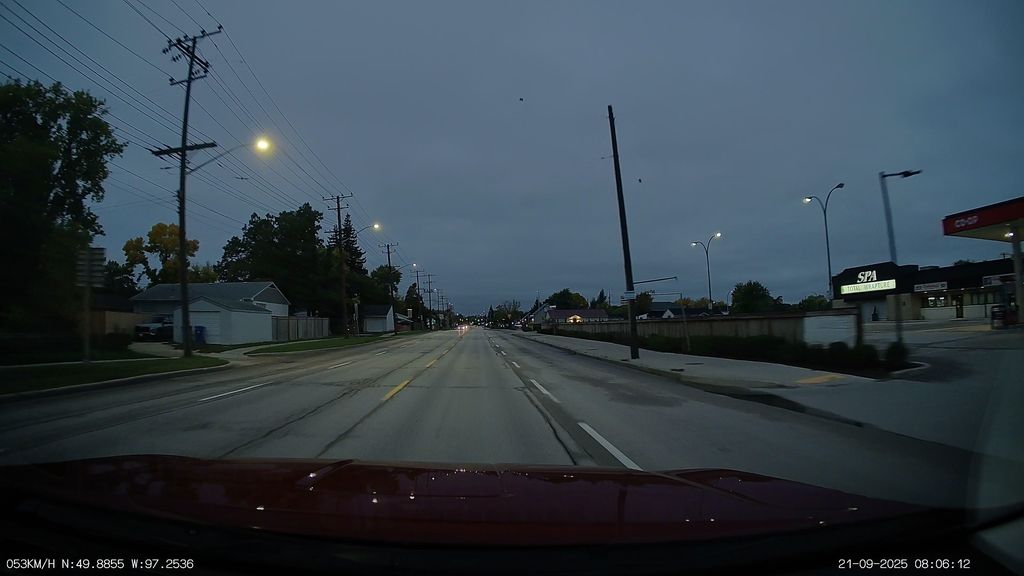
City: winnipeg